Question: Given the following html and js I can't figure out how to get my element to show on hover.
'''
<div class="container">
<div class="row">
<div class="col-lg-12">
<h1>Projects</h1>
<div class="projects-body">
<div class="row" ng-repeat="project in projects">
<div class="col-lg-4" ng-repeat="p in project">
<div id="project-item-{{$index}}" class="thumbnail project-item" >
<img src="{{p.img}}"></img>
<div class="project-caption" slidetoggle ng-hide="true">
{{p.short_desc}}
</div>
</div>
</div>
</div>
</div>
</div>
</div>
</div>
'''
'''
app.directive('slidetoggle', function(){
return {
link: function(scope, element, attrs){
element.parent().bind('mouseenter', function(){
console.log('mouseenter parent:', element.parent());
element.show();
});
element.parent().bind('mouseleave', function(){
console.log('mouseleave:', element);
element.hide();
});
}
};
});
'''
when i mouseenter the element, i get the following undefined for 'element.hide()' and 'element.show()'

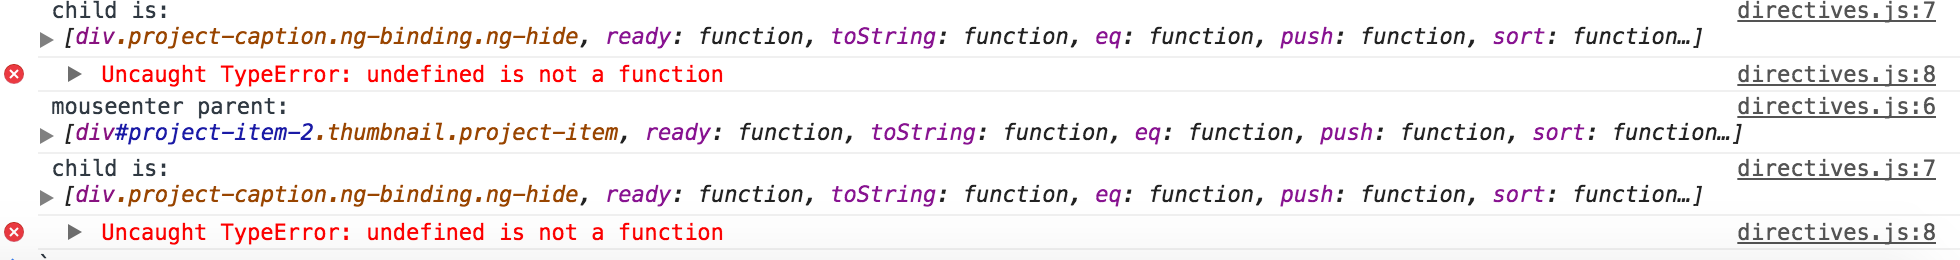
Answer: You have two issues. The first is that you need to show and hide jQuery objects. Change your statements to this:
'''
$(element).show();
$(element).hide();
'''
Then, 'ng-hide' is overriding jQuery (or jQlite, as the case may be). Either use jQlite/jQuery, which use the display property, or use 'ng-hide', which adds the troublesome '!important' modifier, but not both.
<URL>